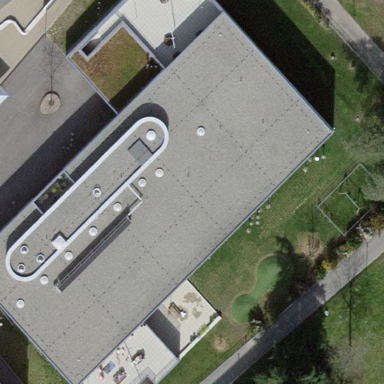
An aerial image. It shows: Kindergarten building.